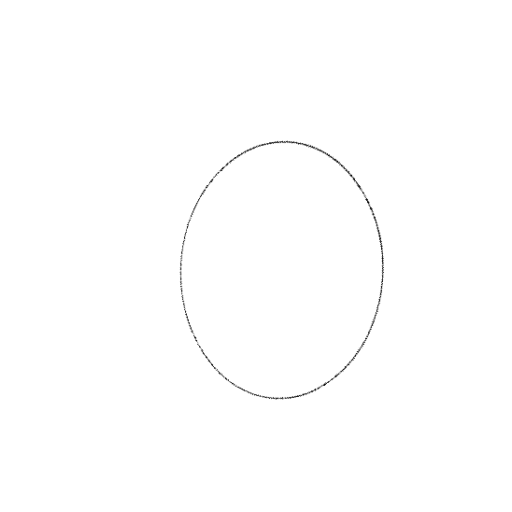
Crossing number: 0